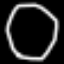
Label: octagon